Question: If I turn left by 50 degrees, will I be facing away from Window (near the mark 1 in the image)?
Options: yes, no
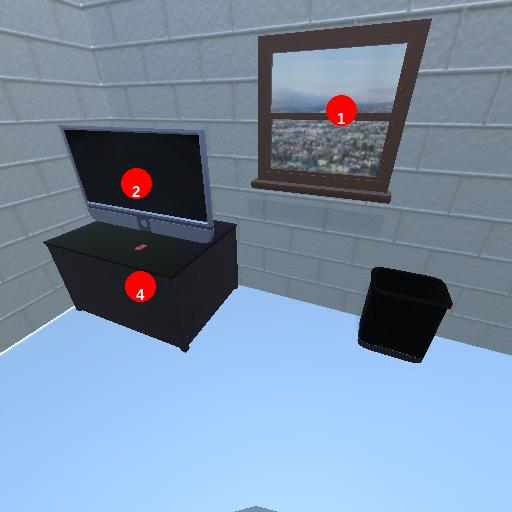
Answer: yes